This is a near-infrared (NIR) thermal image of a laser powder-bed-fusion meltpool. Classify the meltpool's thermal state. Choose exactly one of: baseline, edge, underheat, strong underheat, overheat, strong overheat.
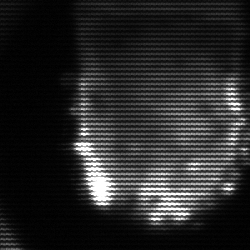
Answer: baseline